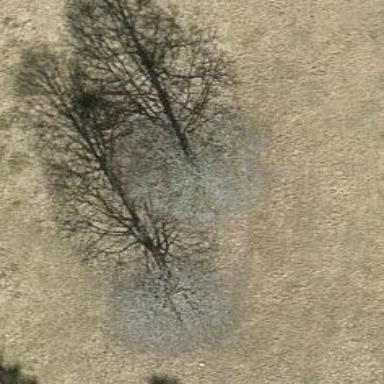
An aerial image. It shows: Beautiful tree in nature.